Question: i am using emacs 24.3 under windows, ipython 0.13.1, python 2.7.3
i use the python.el with emacs withe the following configure the ipython shell
'''
;; setup ipython for default interpreter
(setq python-shell-interpreter "C:/Python27/python")
(setq python-shell-interpreter-args "-i C:/Python27/Scripts/ipython-script.py --pylab")
(setq python-shell-prompt-regexp "In \[[0-9]+\]: ")
(setq python-shell-prompt-output-regexp "Out\[[0-9]+\]: ")
(setq python-shell-completion-setup-code "from IPython.core.completerlib import module_completion")
(setq python-shell-completion-module-string-code "';'.join(module_completion('''%s'''))
")
(setq python-shell-completion-string-code "';'.join(get_ipython().Completer.all_completions('''%s'''))
")
'''
it works pretty well, except just no figure output...
does anyone experience the same here? solution?
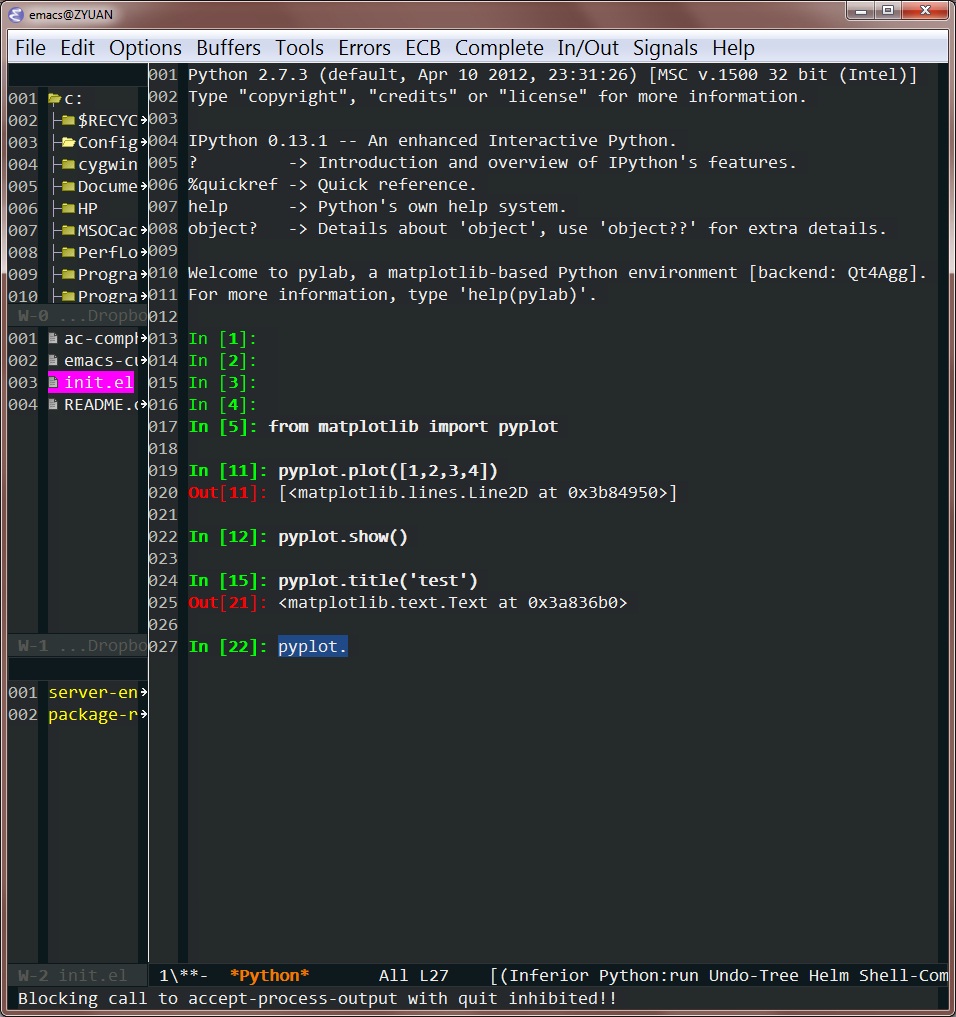
Answer: the real solution is modify
'''
(setq python-shell-interpreter-args "-i C:/Python27/Scripts/ipython-script.py --pylab")
'''
to
'''
(setq python-shell-interpreter-args "-i C:/Python27/Scripts/ipython-script.py console --pylab")
'''